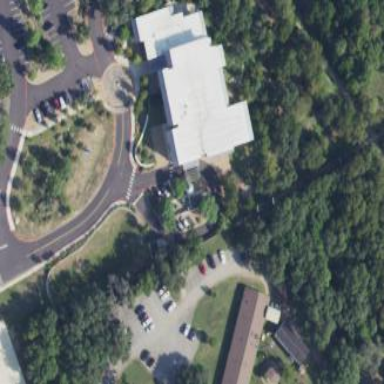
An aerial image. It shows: Building that serves as library.